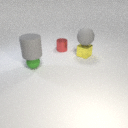
large gray rubber sphere above small yellow metal cube